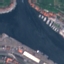
Land use / land cover: River